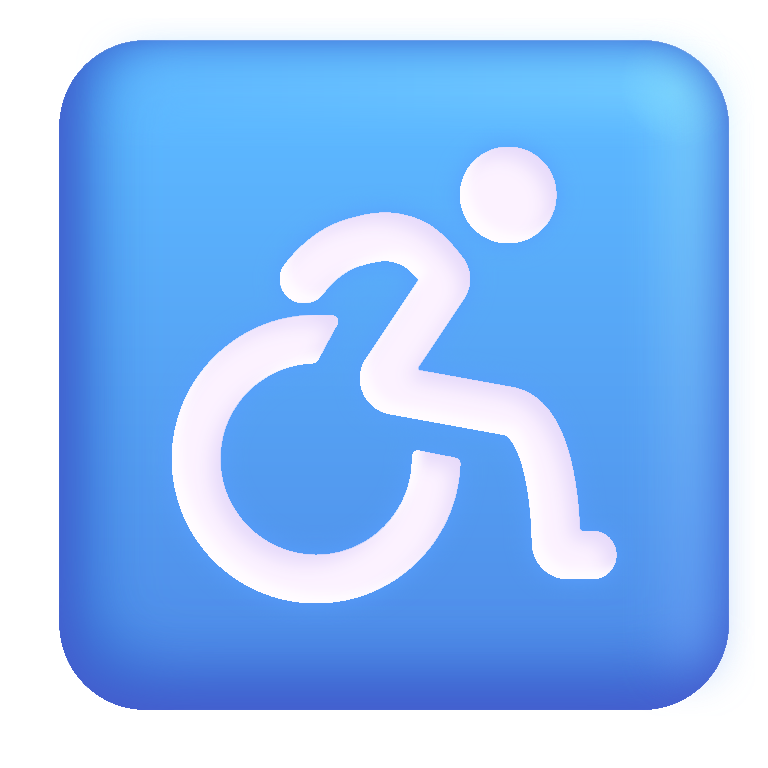
wheelchair symbol color